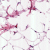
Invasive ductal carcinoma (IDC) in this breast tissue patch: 0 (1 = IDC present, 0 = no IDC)